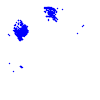
Particle: electron